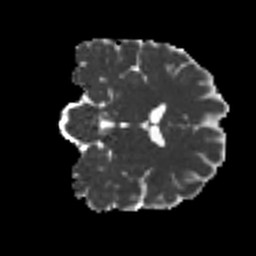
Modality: MD
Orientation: coronal
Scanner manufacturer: siemens
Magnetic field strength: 3 T
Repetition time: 9.6 s
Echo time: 0.077 s